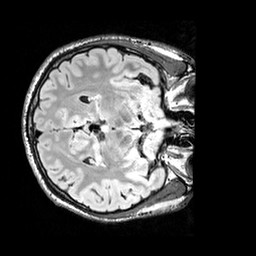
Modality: FLAIR
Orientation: axial
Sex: male
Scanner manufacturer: siemens
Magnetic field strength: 3 T
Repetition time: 5 s
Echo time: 0.395 s